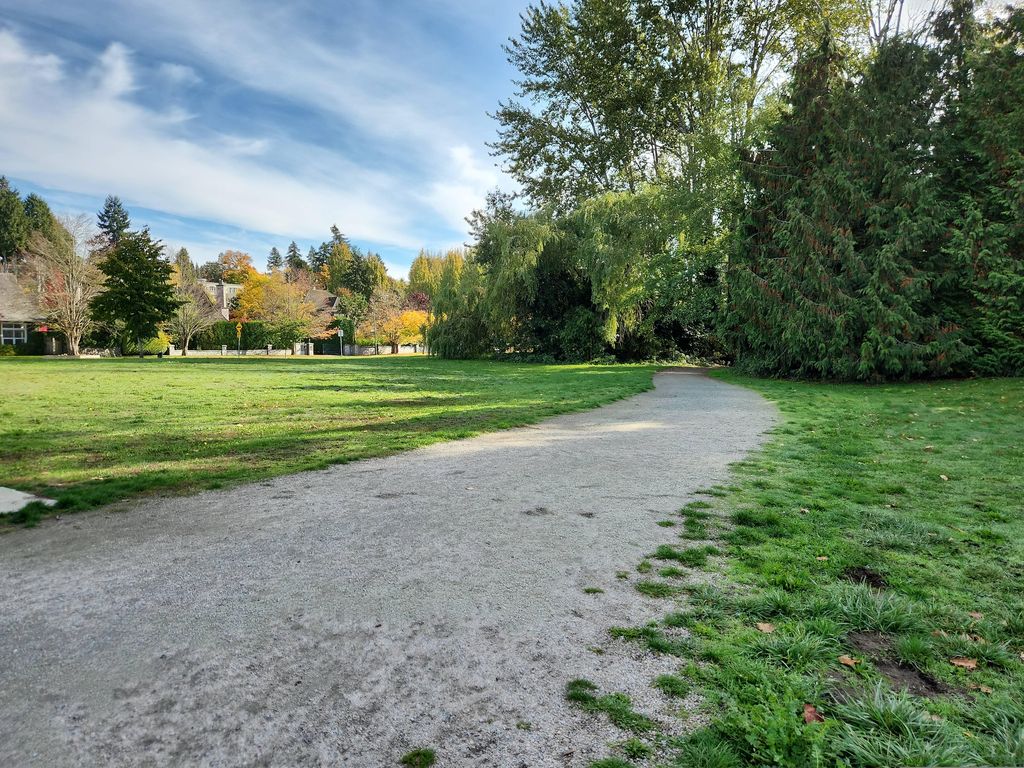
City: vancouver